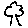
Label: tree